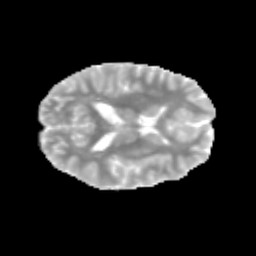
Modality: MD
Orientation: axial
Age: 13
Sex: male
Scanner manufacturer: siemens
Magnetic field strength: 3 T
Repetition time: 3.8 s
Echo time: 0.07 s